Question: I have a string in my Java program which is read from database.
This may contain special characters in between as below:
>
I want to ignore all such special characters from the string such that the final string should only have alphanumeric characters (or if possible only characters belonging to particular encoding e.g. UTF-8, etc.).
That is 'firm->s' will become firms in the output string.
How to delete all special characters except normal alphanumeric characters (or encoding specific) from a input String to output String?
'''
<?xml version="1.0" encoding="UTF-8"?>
<StartXML xmlns:xsi="http://www.w3.org/2001/XMLSchema-instance" xsi:noNamespaceSchemaLocation="abcXYZ.xsd">
<MyTag>Gebruder Leipzig-s</MyTag>
</StartXML>
'''
And the error is:
'''
Extra content at the end of the document Leipzig
'''
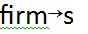
Answer: You can use <URL>:
'''
myStr = myStr.replaceAll("[^a-zA-Z0-9]+", "")
'''
The '^' <URL>: "Keep all chars that are not in the specified ranges inside the square brackets".